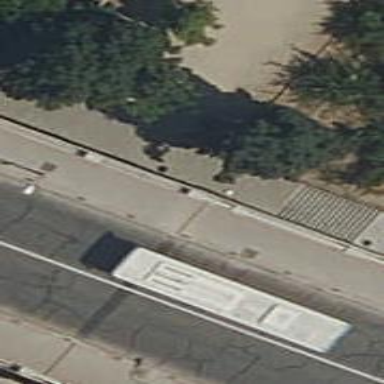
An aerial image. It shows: Kerb barrier.